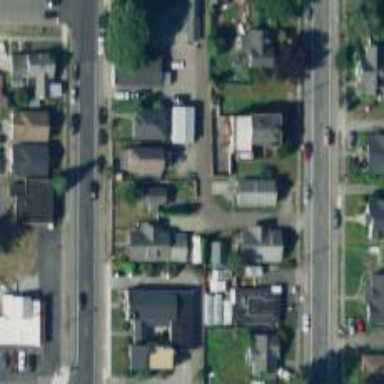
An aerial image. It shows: Alleyway designated as service road.